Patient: sex M, age 54
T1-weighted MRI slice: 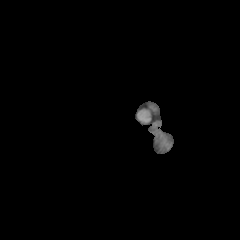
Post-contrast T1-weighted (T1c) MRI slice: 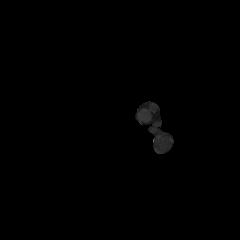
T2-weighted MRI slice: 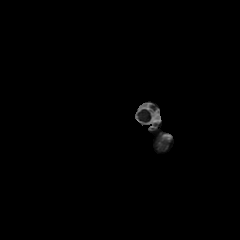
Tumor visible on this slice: no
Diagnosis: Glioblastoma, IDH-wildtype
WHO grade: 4